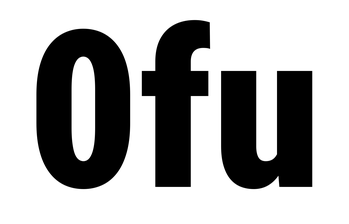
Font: Roboto_Condensed_Black